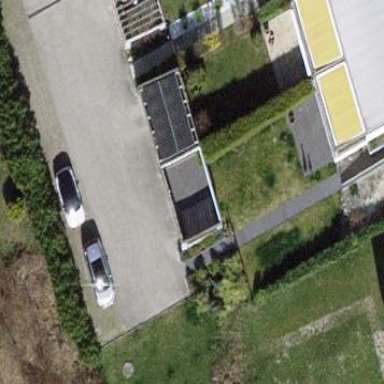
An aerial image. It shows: Group of garages.